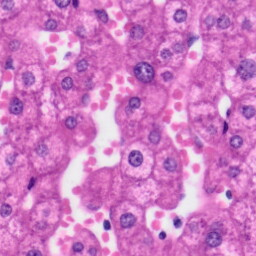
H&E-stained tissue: Liver